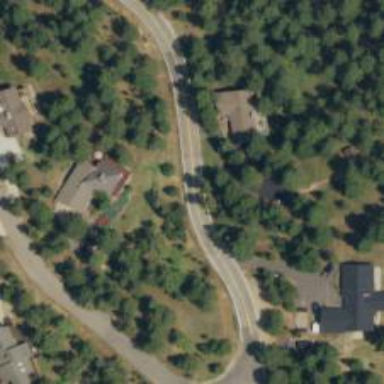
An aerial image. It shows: Driveway leading to service road.